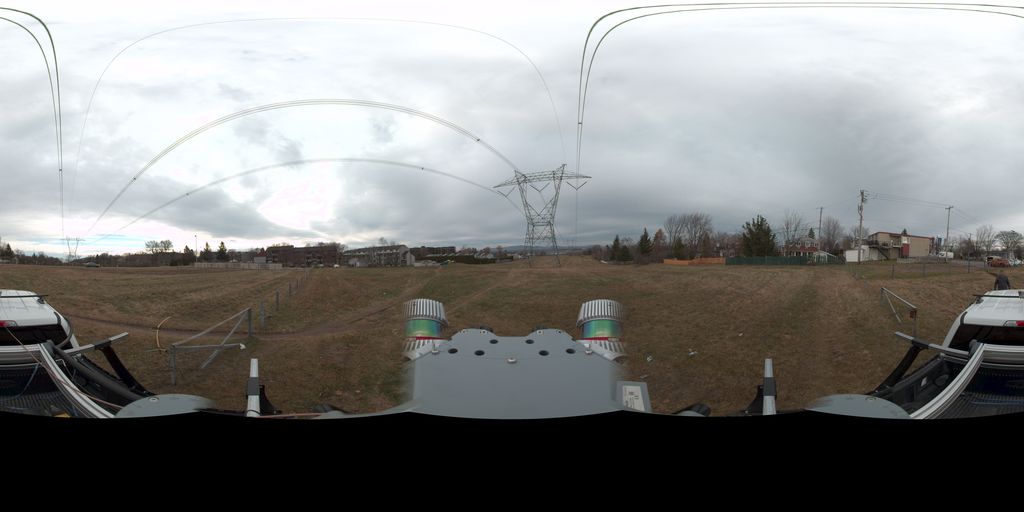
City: quebec_city